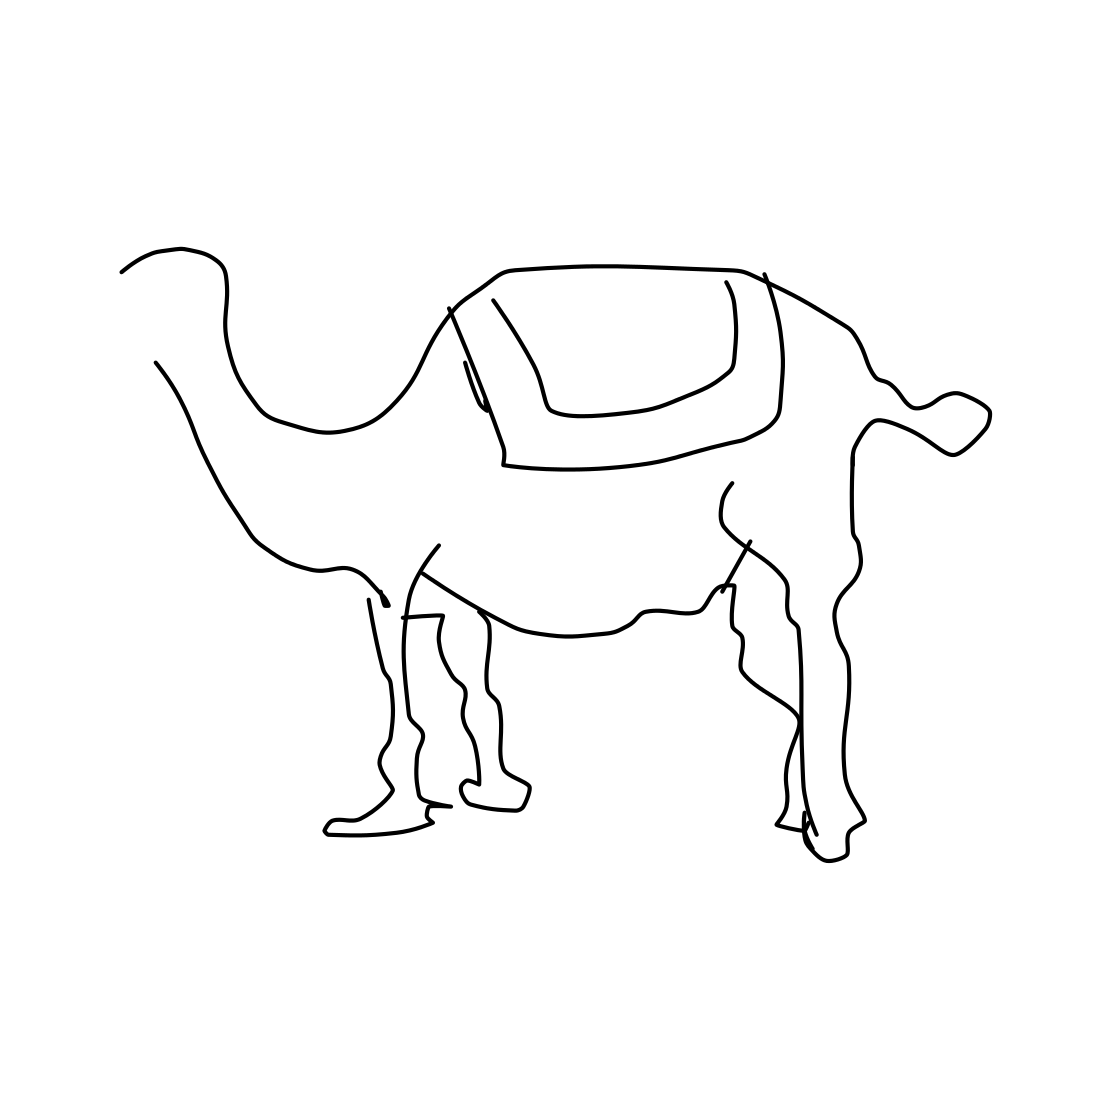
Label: camel